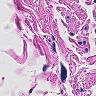
Metastatic tissue present: no